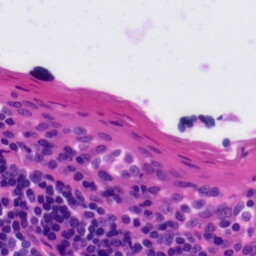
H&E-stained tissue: Tonsil